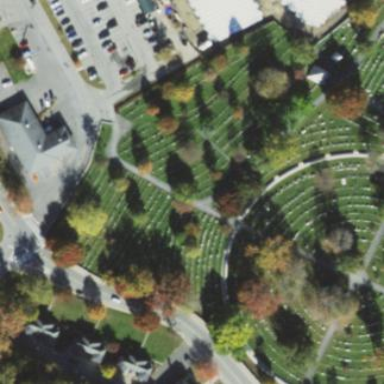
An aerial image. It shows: Sector within cemetery.